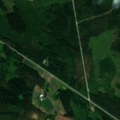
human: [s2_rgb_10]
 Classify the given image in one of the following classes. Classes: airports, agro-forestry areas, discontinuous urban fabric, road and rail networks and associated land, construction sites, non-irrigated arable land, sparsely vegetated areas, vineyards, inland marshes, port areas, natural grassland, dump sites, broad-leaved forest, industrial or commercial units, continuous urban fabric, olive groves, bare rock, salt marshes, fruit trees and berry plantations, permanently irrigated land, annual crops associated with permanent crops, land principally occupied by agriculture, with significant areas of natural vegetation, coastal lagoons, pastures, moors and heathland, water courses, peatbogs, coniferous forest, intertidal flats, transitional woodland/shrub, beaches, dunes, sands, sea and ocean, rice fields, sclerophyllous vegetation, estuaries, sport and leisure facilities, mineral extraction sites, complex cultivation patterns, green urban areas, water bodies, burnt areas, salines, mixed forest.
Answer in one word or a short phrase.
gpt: non-irrigated arable land, coniferous forest, mixed forest, transitional woodland/shrub